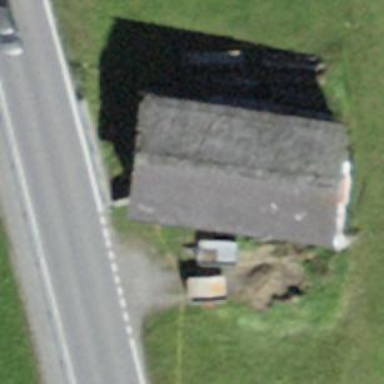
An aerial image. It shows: Building with tiled roof.